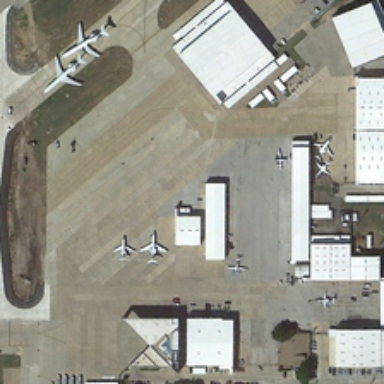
A large number of cars parked near the airport plains .